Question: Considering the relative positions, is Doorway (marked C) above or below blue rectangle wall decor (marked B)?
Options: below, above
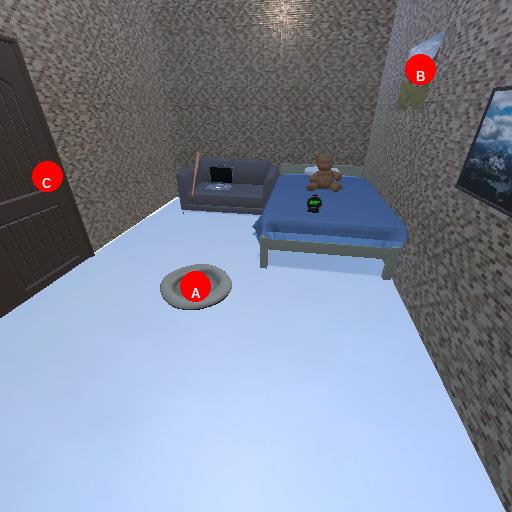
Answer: below